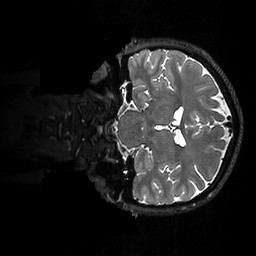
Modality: T2w
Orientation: coronal
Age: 42
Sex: female
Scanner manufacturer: ge
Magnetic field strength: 3 T
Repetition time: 3.202 s
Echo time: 0.0669 s